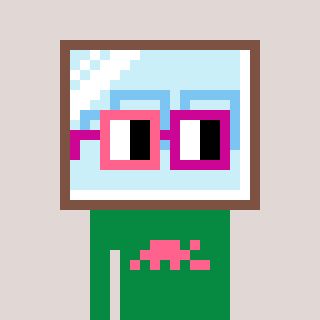
a pixel art character with square pink and red glasses, a mirror-shaped head and a green-colored body on a warm background